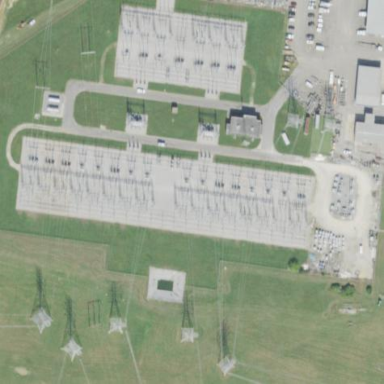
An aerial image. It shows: Outdoor transmission substation.